Question: I just want to remove some of the elements from the menu below. The question is - how?

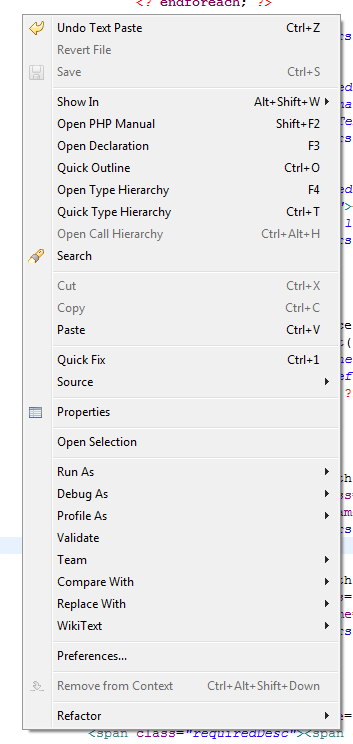
Answer: See <URL>. There is a guide there using the "Customize perspective" option in the menu which may work. A comment indicates that it doesnt, but its worth trying out.
But if you have a context menu that is too full, it may be a warning that you are using to many plugins in the same perspective. Unfortunately too often plugins have a tendency to add themselves a little all over the place.